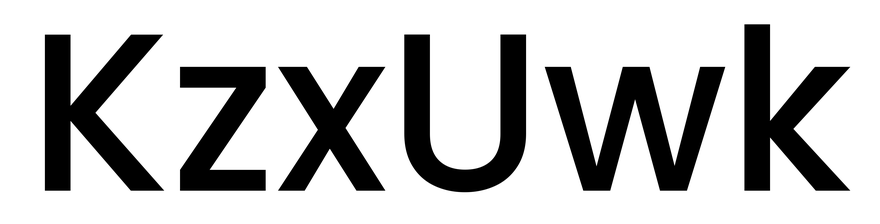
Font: Poppins-Medium